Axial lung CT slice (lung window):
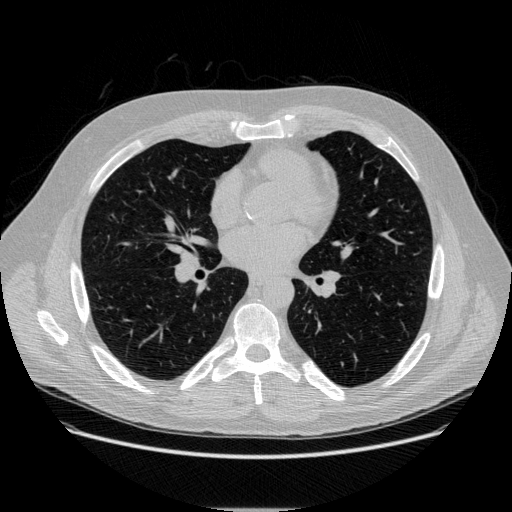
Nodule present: no